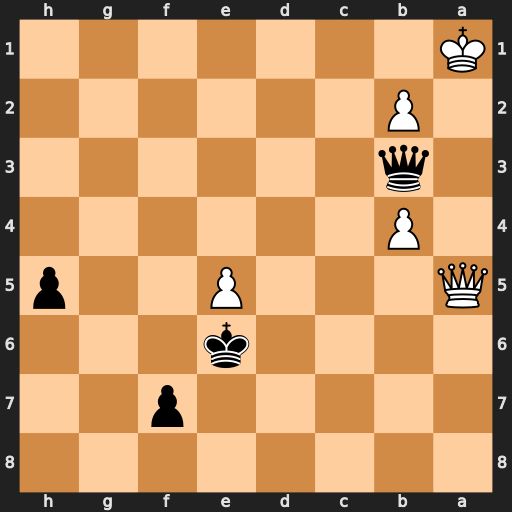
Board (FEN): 8/5p2/4k3/Q3P2p/1P6/1q6/1P6/K7
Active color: b
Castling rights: -
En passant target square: -
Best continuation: Qd1+ Ka2 Qd5+ b3 Qxa5+